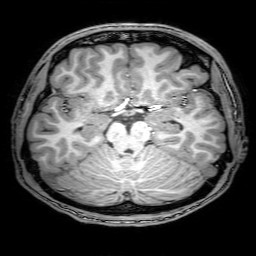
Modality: T1w
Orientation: coronal